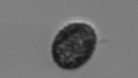
Label: Pseudochattonella_farcimen